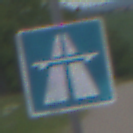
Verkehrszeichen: Autobahn
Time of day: Midday
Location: Outdoor (RoadRail)
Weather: PartlyCloudy
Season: NotSpecified
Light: Natural